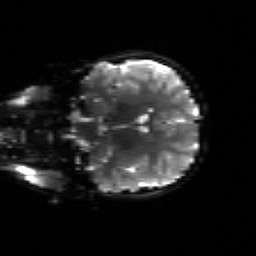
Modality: sbref
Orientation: coronal
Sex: female
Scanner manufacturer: siemens
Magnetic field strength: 3 T
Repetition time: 5 s
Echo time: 0.071 s